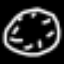
Label: clock